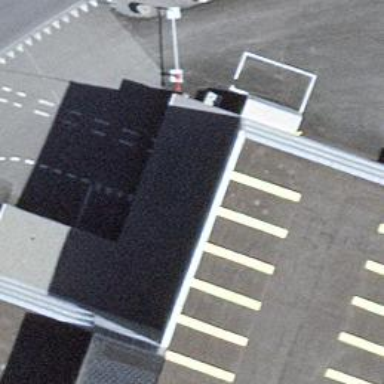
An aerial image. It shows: Lift gate barrier.